Question: I came from this question : <URL>
When I tried to perform the steps mentioned by the answer of that question, which is also what is mentioned in the topic <URL>, I faced the following problem: The options and are .
The XML Schema generated is valid and it was taken from the aforementioned tutorial.
Why is that happening?

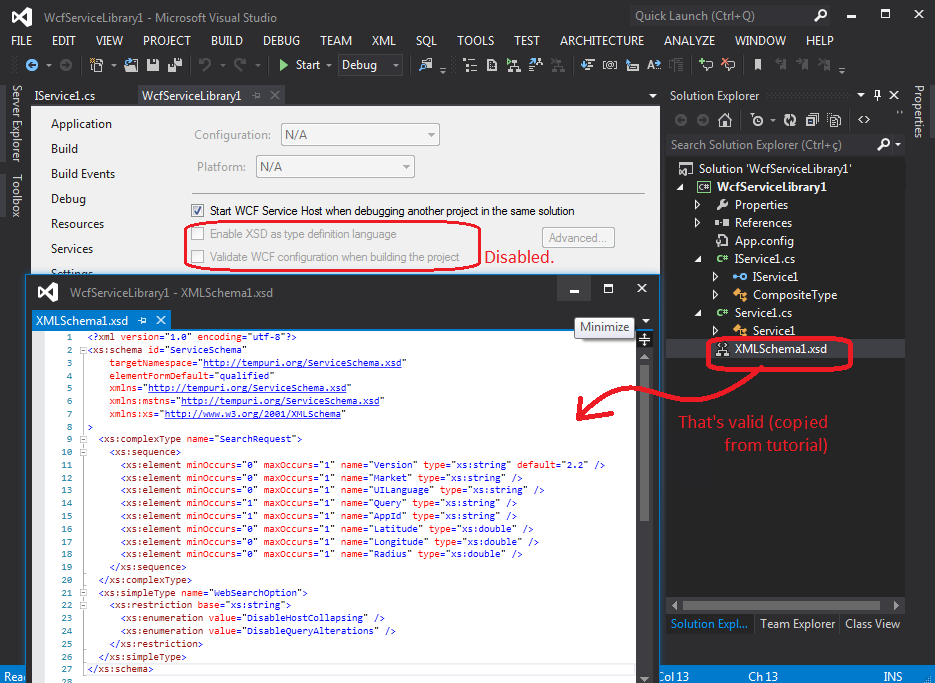
Answer: Your assembly needs to target .NET 4.5 for this option to be enabled.